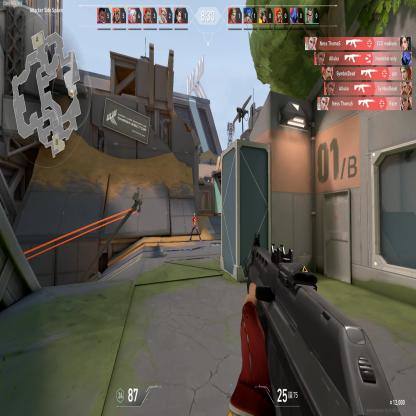
Label: enemy